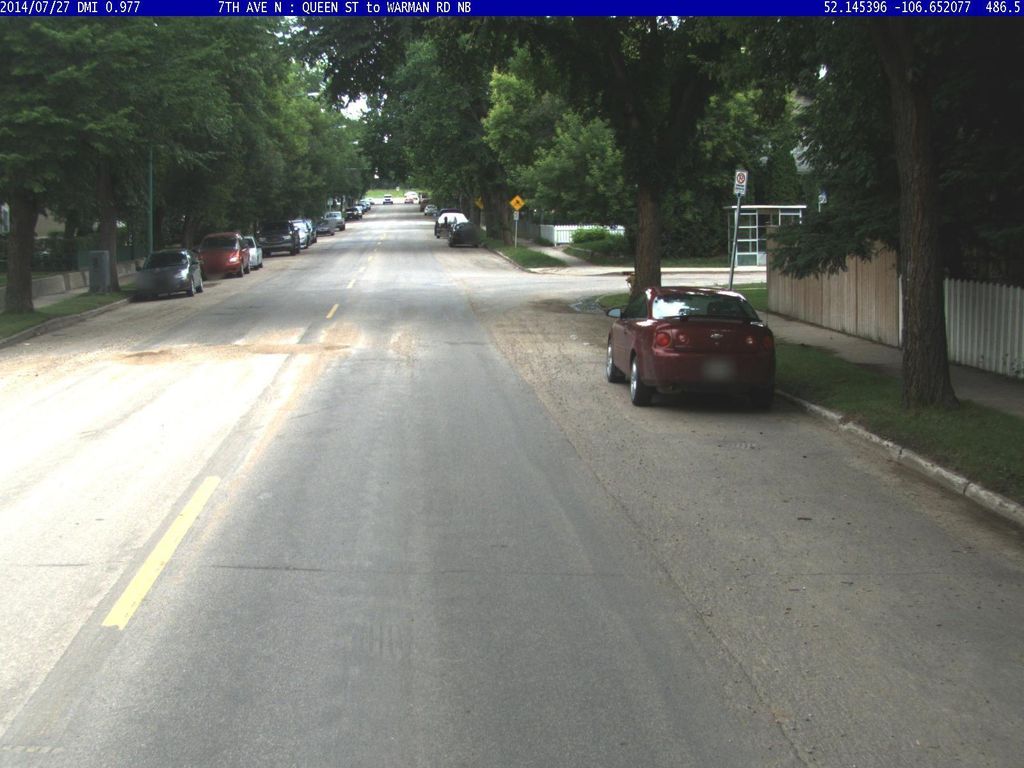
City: saskatoon